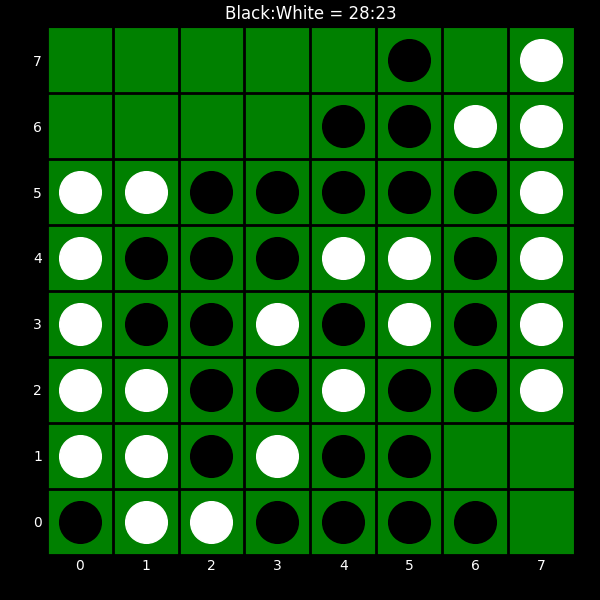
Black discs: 28
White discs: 23